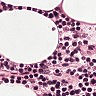
Metastatic tissue present: no